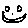
Label: smiley face